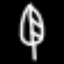
Label: leaf